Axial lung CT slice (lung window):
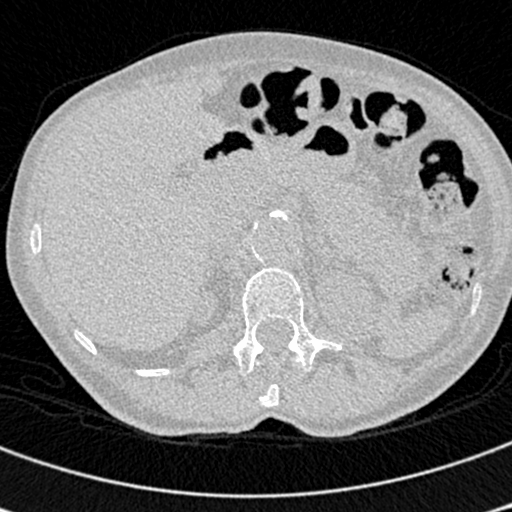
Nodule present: no